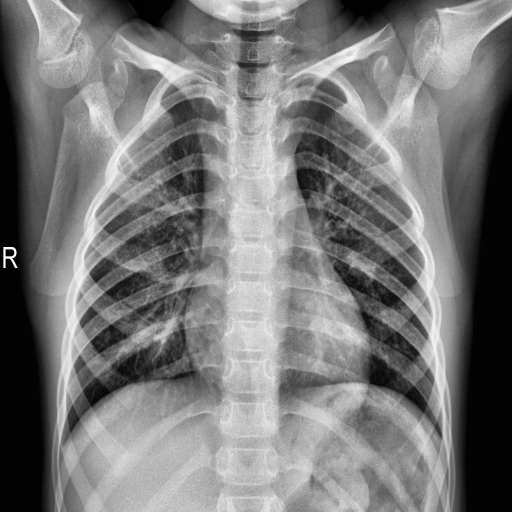
Finding: NORMAL